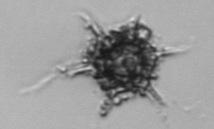
Label: Dictyocha